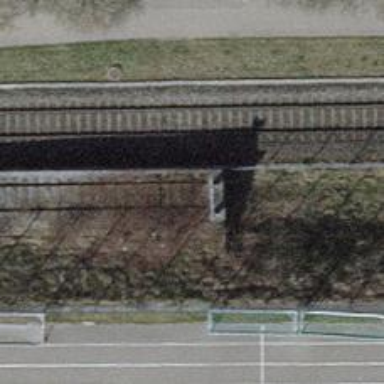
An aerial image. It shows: Disused railway with one track.